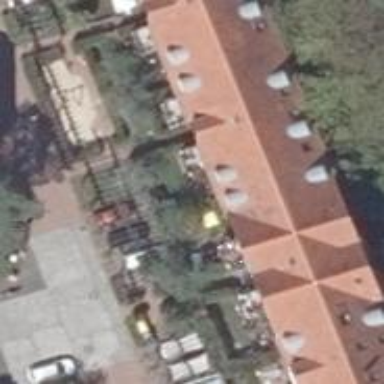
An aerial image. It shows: Terrace building.